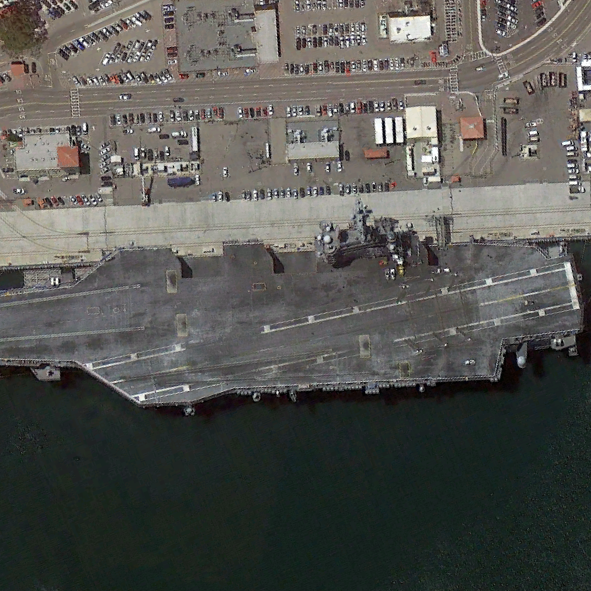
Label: aircraft_carrier